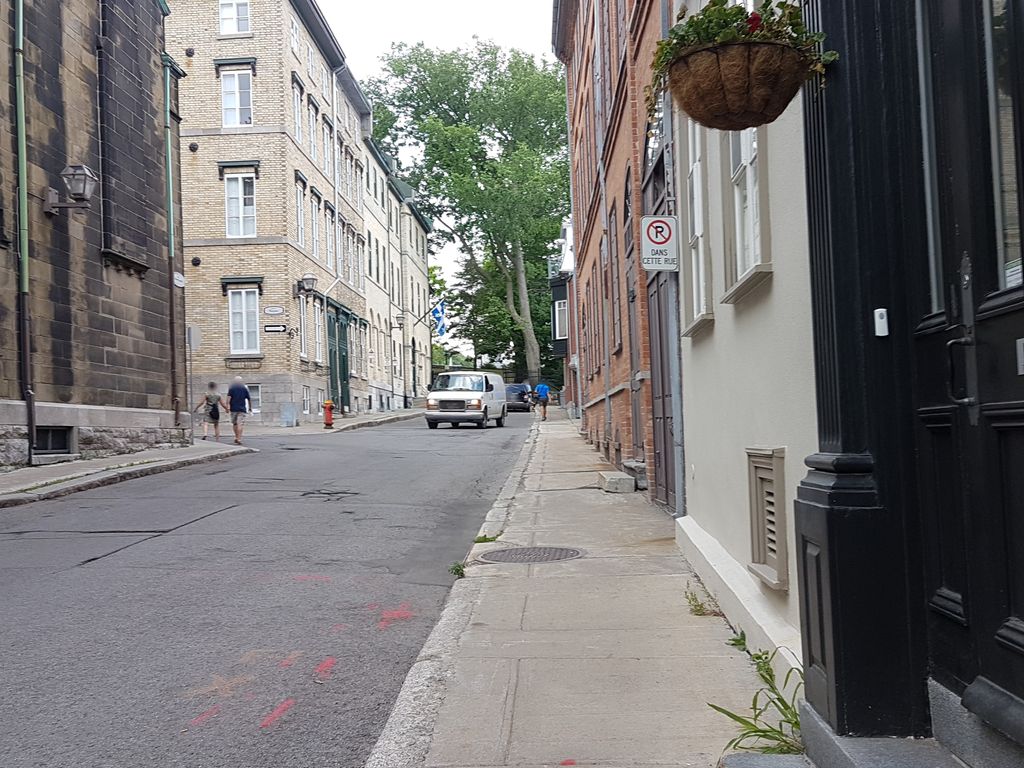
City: quebec_city